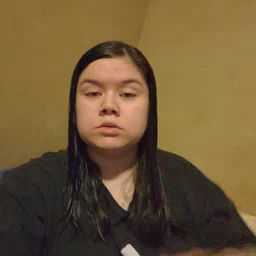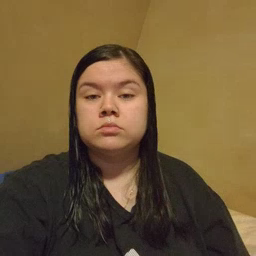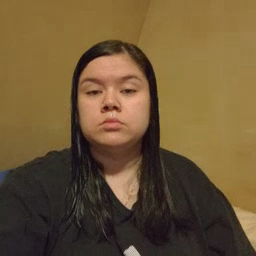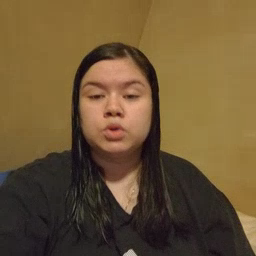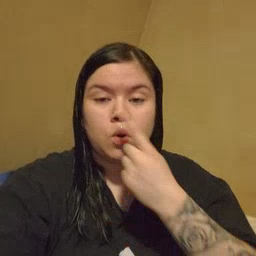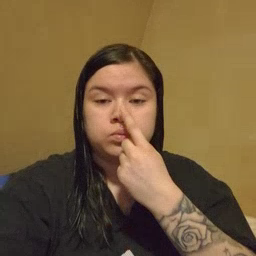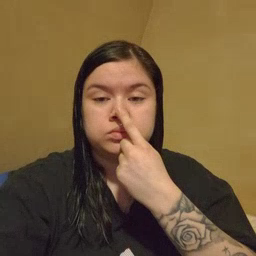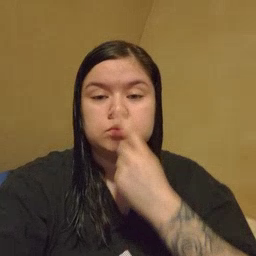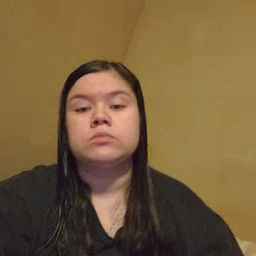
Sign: nose